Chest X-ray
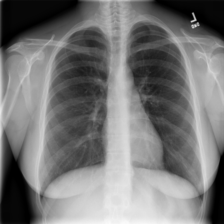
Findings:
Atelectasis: negative
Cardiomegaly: negative
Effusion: negative
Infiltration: negative
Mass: negative
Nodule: negative
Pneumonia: negative
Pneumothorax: negative
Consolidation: negative
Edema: negative
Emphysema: negative
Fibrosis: negative
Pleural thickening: negative
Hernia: negative